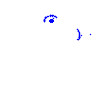
Particle: kaon